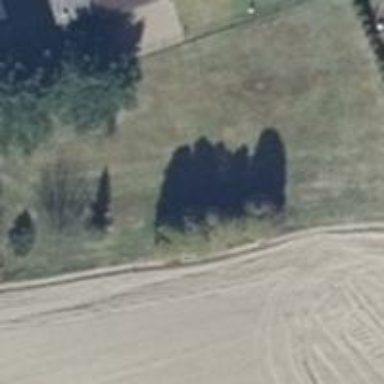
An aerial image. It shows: Row of deciduous broadleaved trees.